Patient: sex F, age 89
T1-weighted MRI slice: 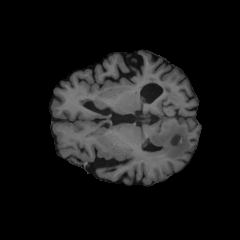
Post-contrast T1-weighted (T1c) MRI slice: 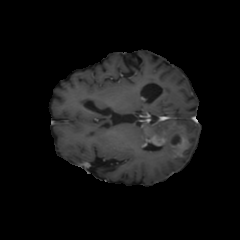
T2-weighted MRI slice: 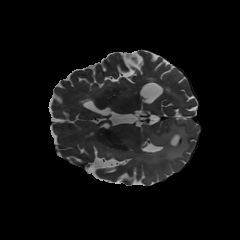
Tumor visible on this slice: yes
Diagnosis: Glioblastoma, IDH-wildtype
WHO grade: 4